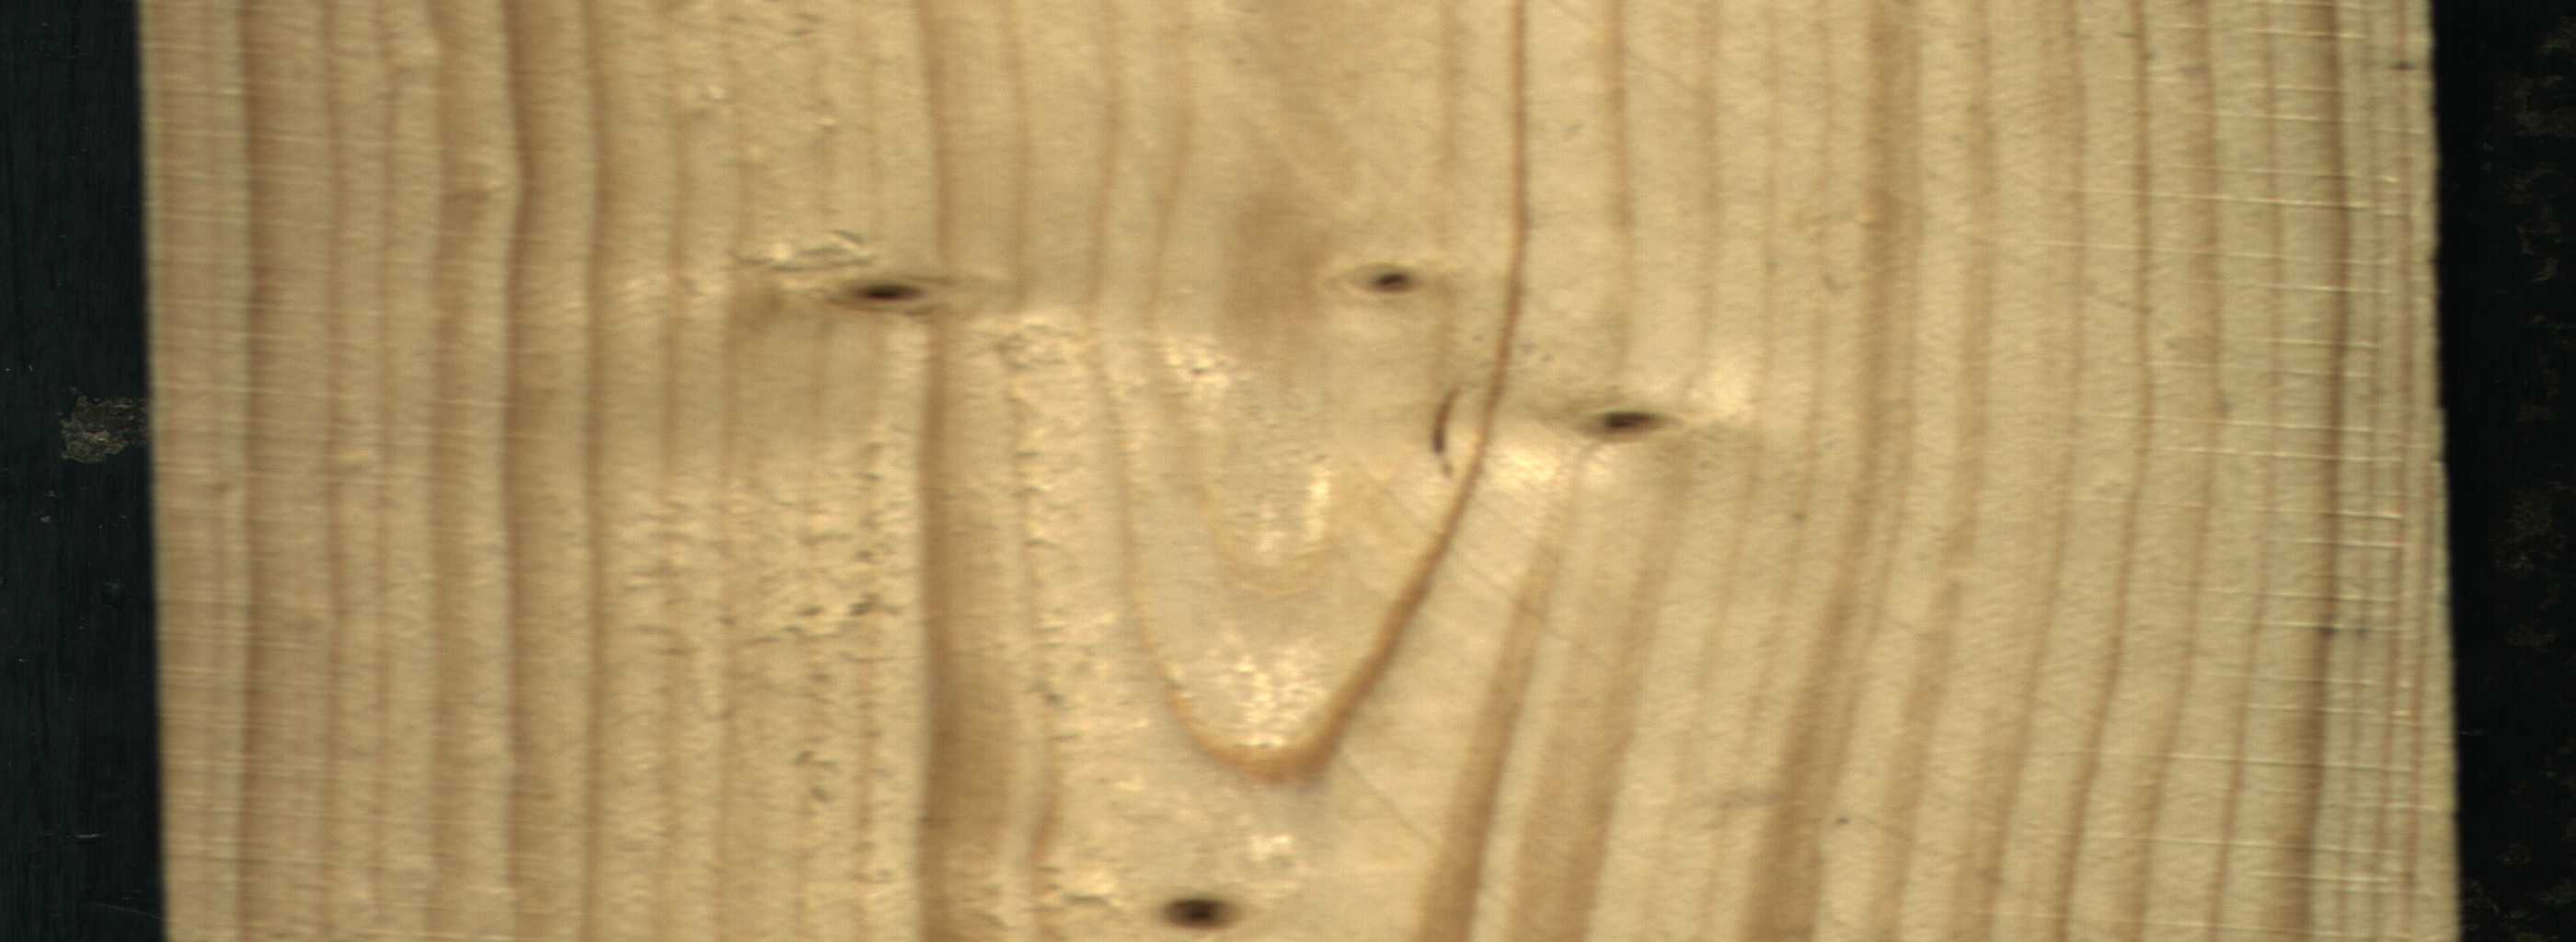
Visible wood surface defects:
Live_Knot
Live_Knot
Live_Knot
Live_Knot